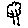
Label: tree